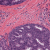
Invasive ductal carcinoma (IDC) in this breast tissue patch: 0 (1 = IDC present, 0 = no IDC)